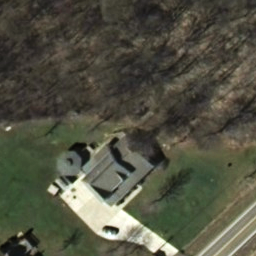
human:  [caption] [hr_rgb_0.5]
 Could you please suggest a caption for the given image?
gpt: A house with orange roofs is surrounded by lawn and withered trees in the sparse residential area .

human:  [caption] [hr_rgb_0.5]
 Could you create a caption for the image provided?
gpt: This is a sparse residential area with a villa surrounded by lawn and withered trees .

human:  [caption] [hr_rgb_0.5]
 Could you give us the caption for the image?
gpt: A house with plants surrounded and a road beside in the sparse residential area .

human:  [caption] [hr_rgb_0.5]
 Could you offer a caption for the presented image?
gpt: A house with lawn and withered trees surrounded is in the sparse residential area .

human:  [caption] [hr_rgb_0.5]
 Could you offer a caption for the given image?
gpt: A house with plants surrounded and a road beside .